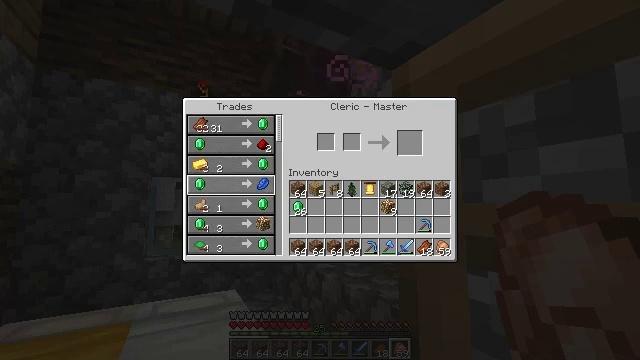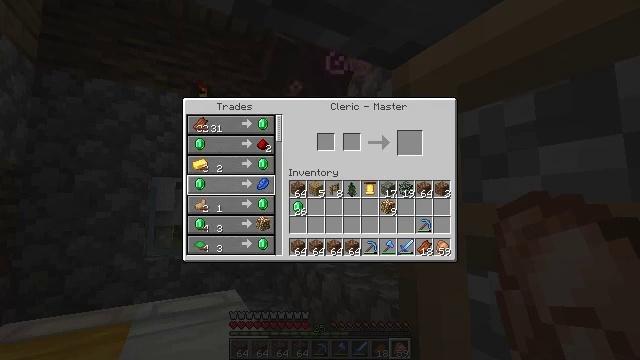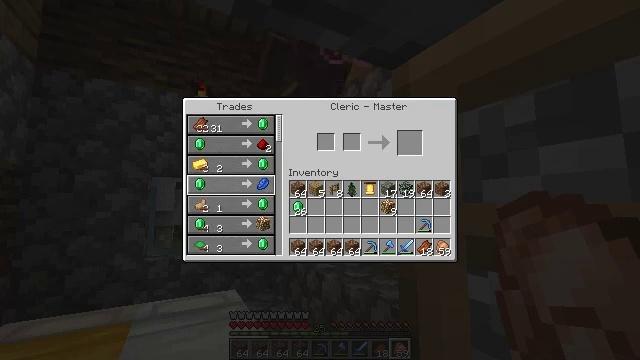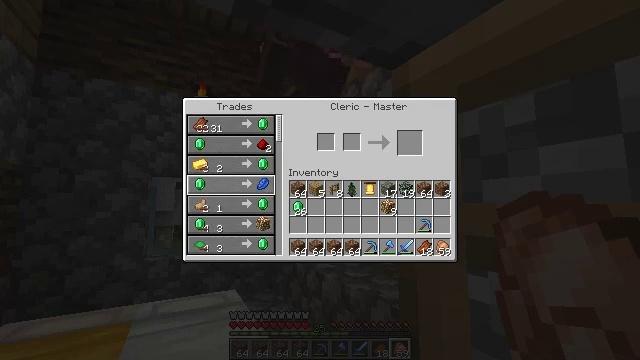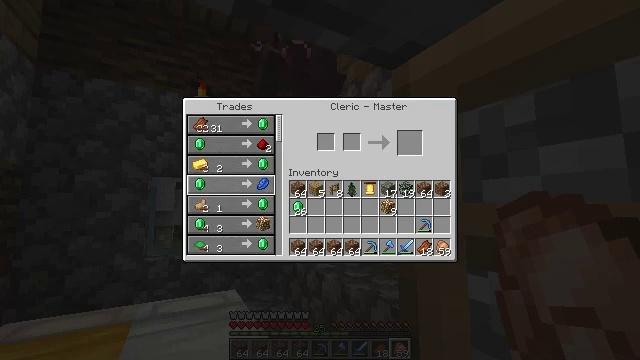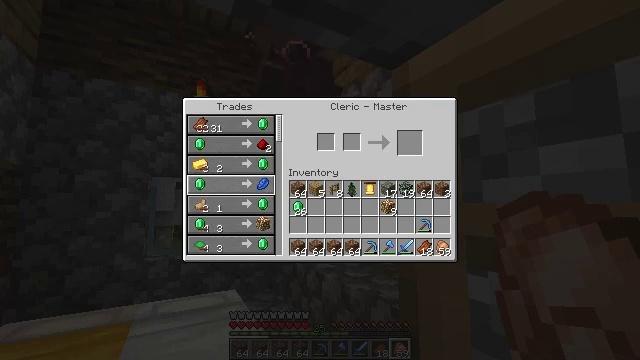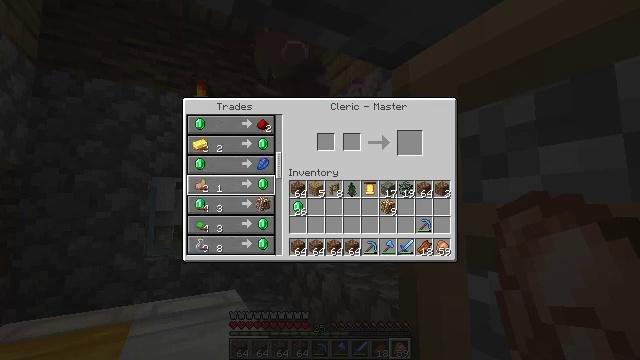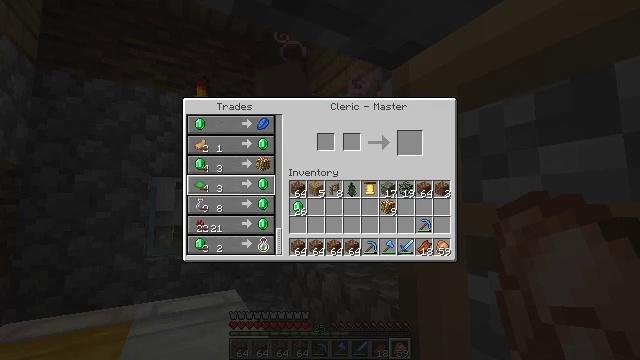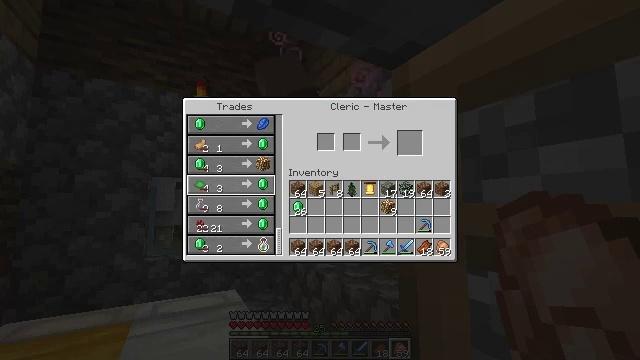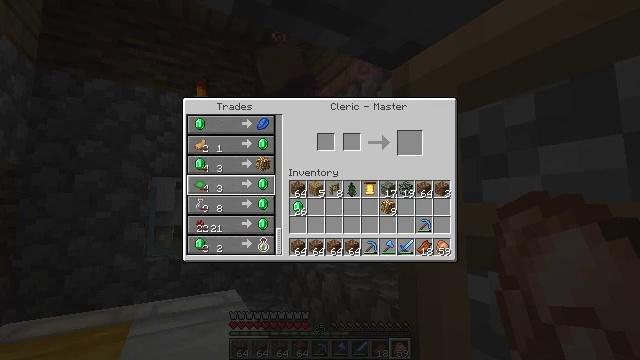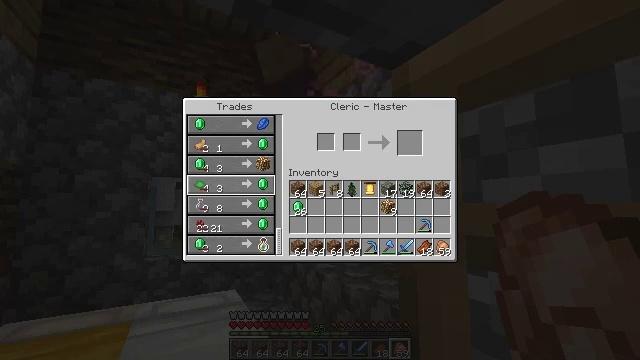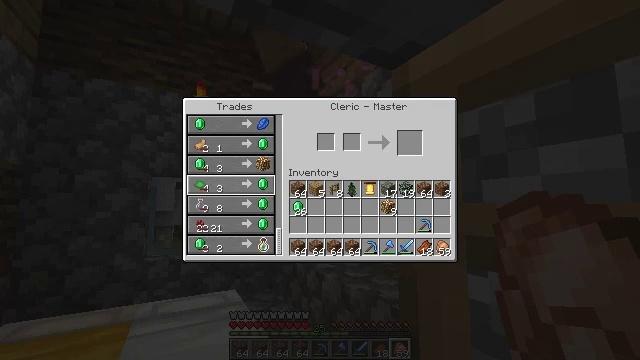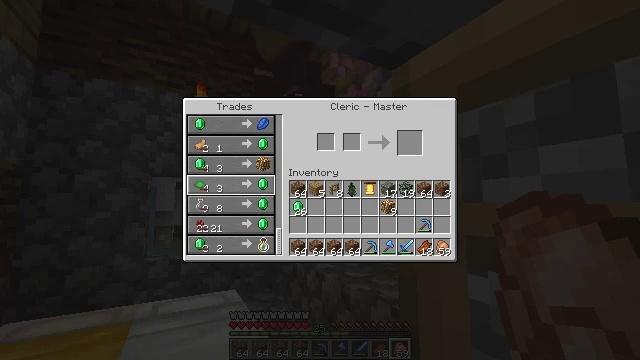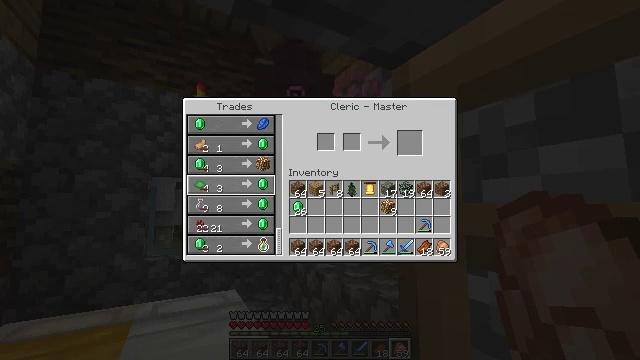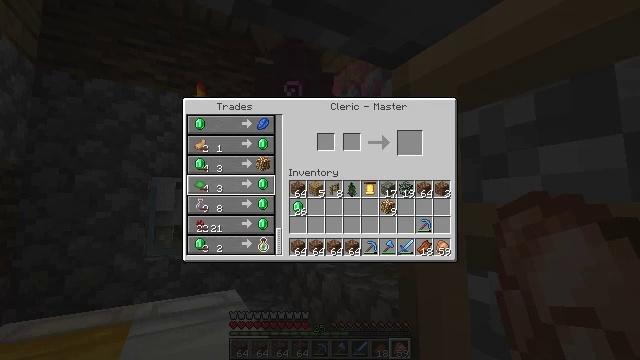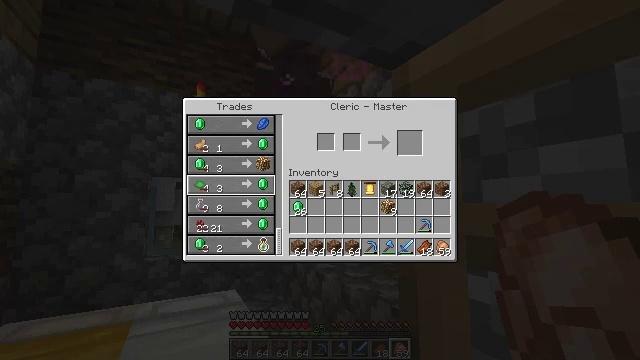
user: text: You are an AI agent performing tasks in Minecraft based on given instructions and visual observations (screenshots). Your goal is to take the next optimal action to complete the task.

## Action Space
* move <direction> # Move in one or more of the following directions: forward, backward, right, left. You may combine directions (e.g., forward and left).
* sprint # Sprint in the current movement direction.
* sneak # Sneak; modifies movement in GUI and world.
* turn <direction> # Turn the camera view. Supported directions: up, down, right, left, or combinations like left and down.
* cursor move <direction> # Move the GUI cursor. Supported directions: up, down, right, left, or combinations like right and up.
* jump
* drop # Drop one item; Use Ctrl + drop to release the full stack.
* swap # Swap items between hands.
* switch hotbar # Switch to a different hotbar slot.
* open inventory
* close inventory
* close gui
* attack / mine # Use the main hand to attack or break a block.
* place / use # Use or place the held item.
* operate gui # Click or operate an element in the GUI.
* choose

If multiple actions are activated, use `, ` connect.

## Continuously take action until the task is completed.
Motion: motion action
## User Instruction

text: Craft the glowstone using glowstone dust.
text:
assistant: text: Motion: no_op
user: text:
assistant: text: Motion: no_op
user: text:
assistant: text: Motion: no_op
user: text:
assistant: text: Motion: no_op
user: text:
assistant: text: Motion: no_op
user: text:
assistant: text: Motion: no_op
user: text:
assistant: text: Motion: no_op
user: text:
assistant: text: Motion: no_op
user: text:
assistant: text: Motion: no_op
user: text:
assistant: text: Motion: no_op
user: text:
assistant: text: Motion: no_op
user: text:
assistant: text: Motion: no_op
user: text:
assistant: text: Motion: no_op
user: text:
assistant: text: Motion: no_op
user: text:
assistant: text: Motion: no_op
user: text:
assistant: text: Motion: no_op
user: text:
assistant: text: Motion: no_op
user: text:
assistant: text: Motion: no_op
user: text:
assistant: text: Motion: cursor move right
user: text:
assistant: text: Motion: no_op
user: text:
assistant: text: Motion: cursor move down
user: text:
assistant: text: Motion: cursor move down
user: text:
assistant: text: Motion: cursor move left and down
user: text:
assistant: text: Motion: cursor move left
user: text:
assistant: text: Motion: cursor move left
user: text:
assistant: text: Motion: cursor move left
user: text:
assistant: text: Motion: no_op
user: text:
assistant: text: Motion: no_op
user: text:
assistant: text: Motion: no_op
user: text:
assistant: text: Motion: no_op